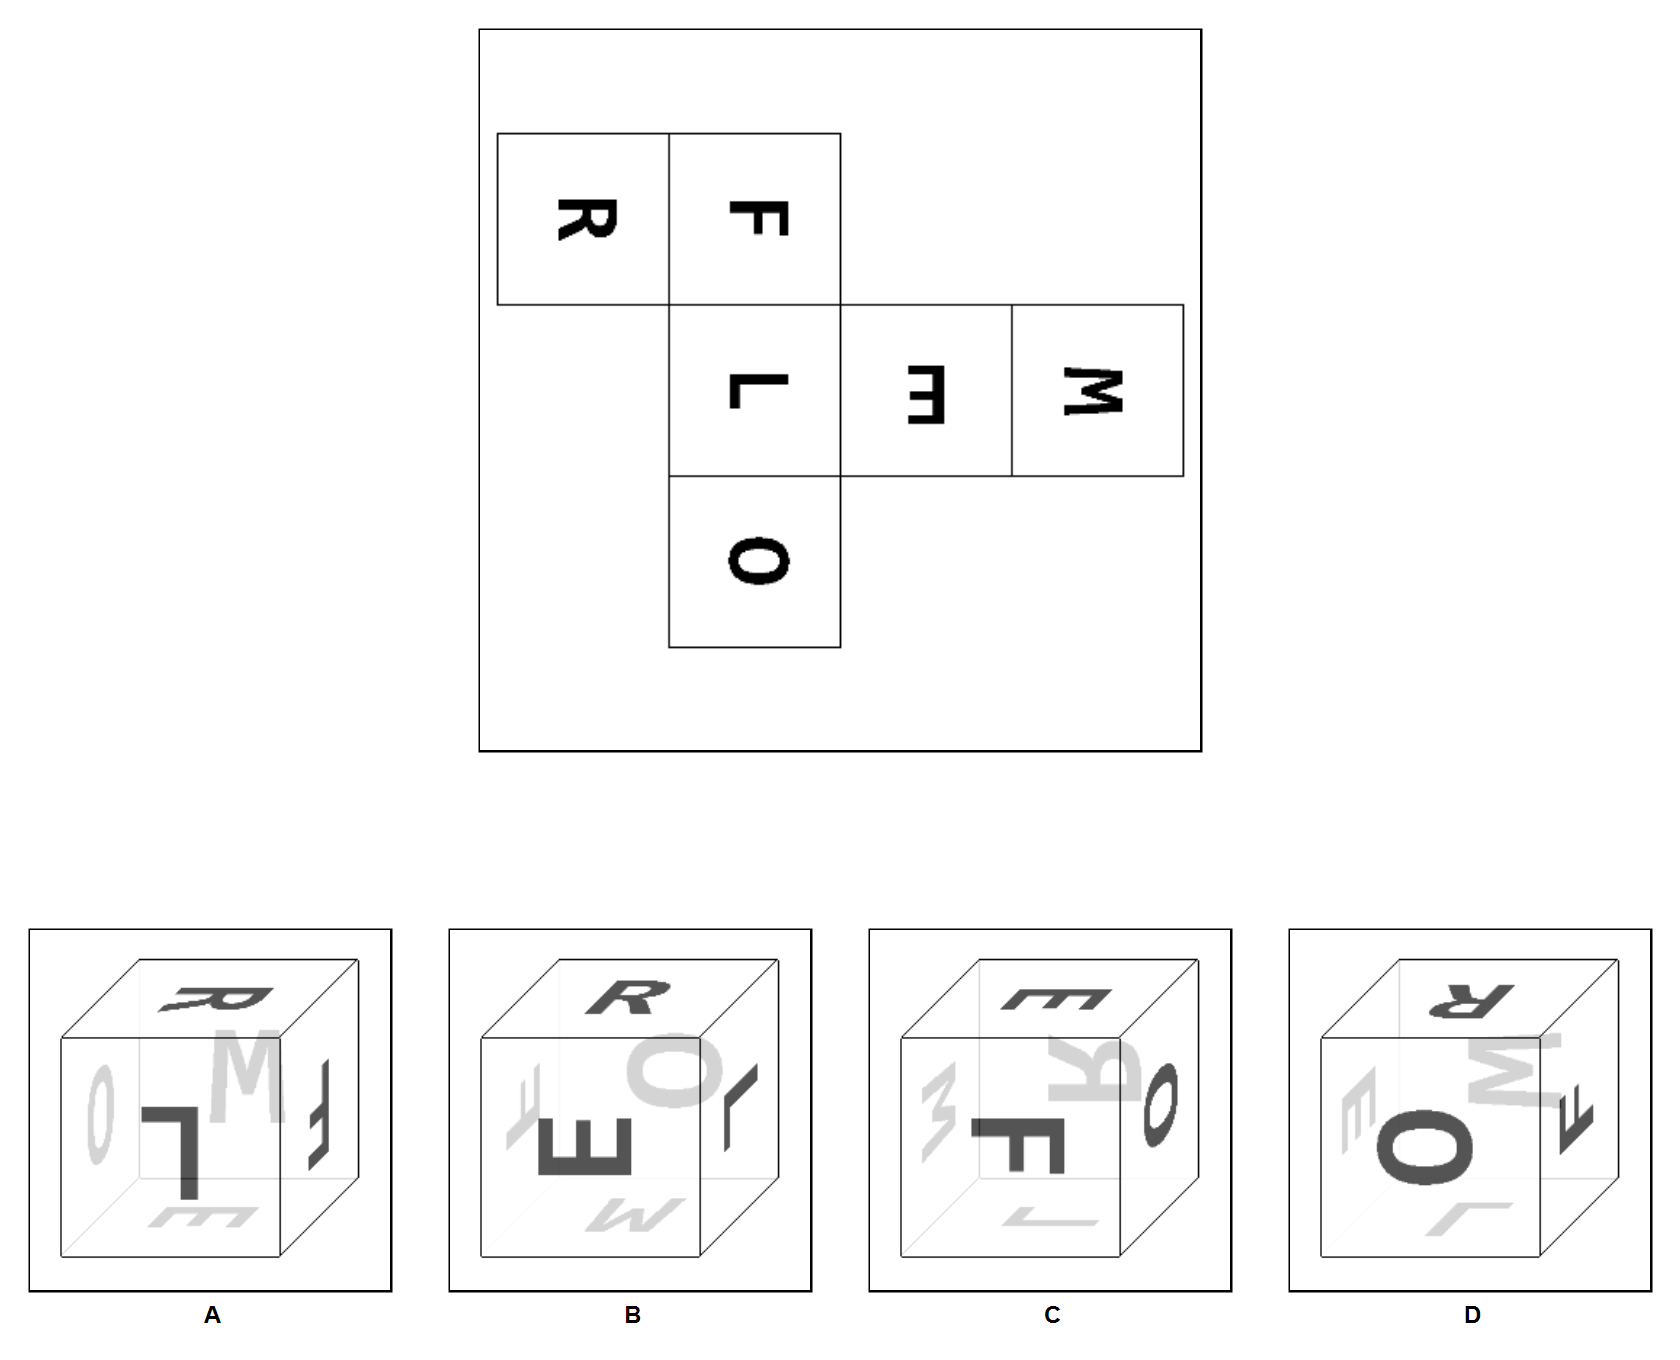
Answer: A